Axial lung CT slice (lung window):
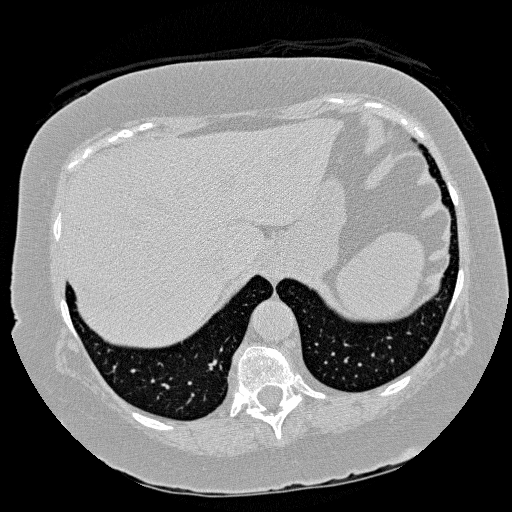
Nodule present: no